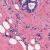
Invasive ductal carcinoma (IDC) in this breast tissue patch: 1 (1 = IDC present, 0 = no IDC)